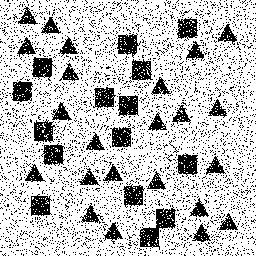
Squares: 15
Triangles: 23
Stars: 0
Total shapes: 38